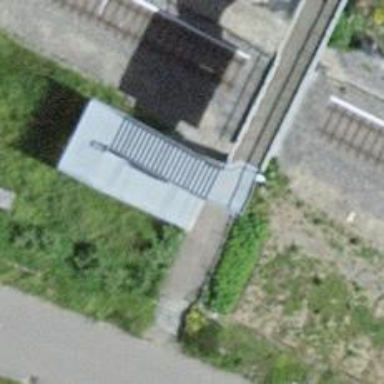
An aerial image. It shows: Metal steps on the road.